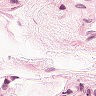
Metastatic tissue present: no